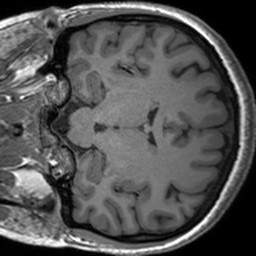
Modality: T1w
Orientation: coronal
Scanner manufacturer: siemens
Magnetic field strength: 3 T
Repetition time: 1.54 s
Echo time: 0.00234 s